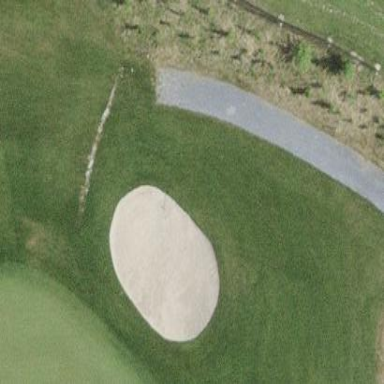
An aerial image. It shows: Golf bunker filled with sandy terrain.